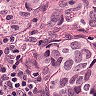
Metastatic tissue present: yes